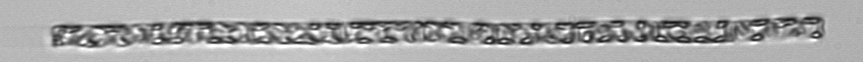
Label: Dactyliosolen_fragilissimus